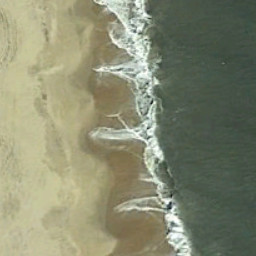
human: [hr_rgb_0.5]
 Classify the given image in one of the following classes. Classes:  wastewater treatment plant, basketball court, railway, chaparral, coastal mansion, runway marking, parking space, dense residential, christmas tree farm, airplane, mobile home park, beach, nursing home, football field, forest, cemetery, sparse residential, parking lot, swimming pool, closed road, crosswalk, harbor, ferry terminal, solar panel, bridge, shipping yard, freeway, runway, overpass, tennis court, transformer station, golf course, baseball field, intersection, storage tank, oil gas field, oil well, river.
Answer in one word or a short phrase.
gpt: beach